RGB frame:
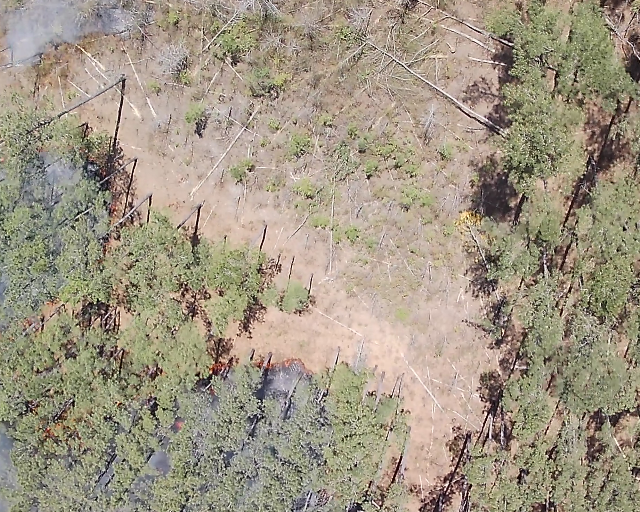
Thermal frame:
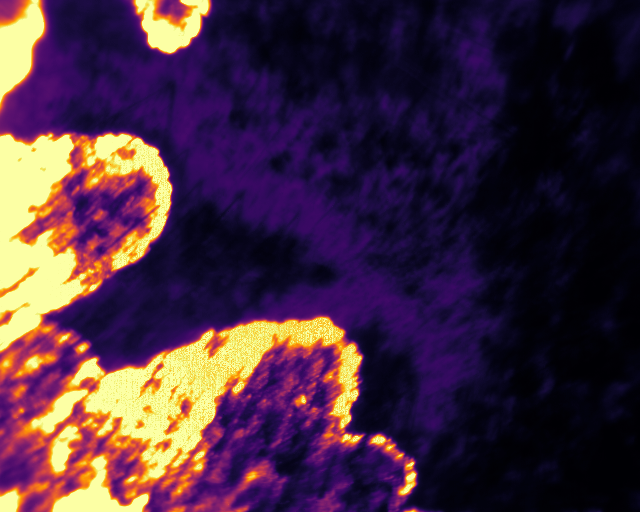
Captured: 2026-02-27 02:36:26
Pixels at or above 80 °C: 77836 (fraction of frame: 0.2375)